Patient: sex M, age 78
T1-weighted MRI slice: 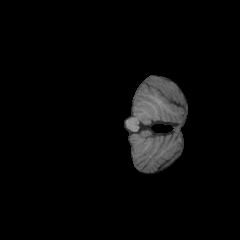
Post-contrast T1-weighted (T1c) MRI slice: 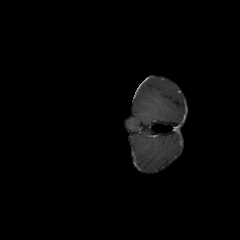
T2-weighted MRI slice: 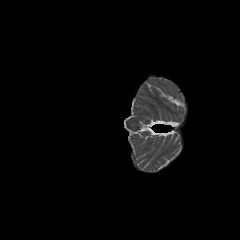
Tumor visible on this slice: no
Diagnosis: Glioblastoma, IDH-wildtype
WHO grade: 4